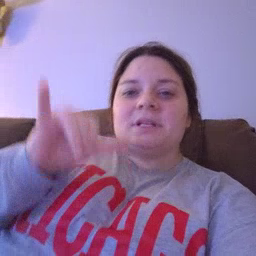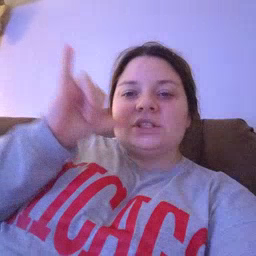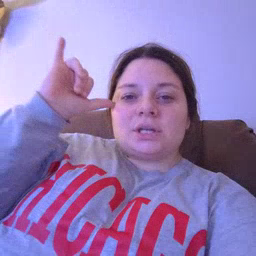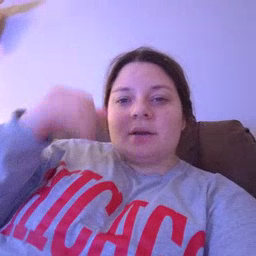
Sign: yesterday